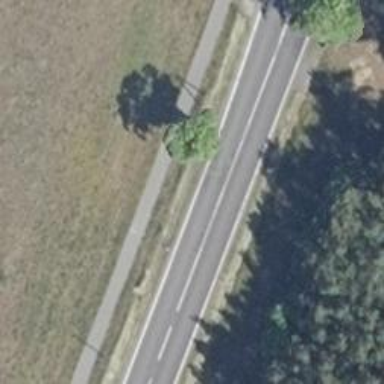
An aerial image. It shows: Asphalt road classified as primary highway.